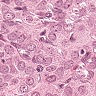
Metastatic tissue present: yes